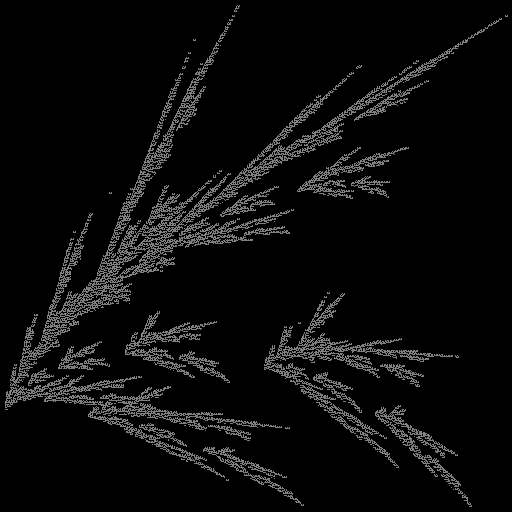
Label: filmyfern